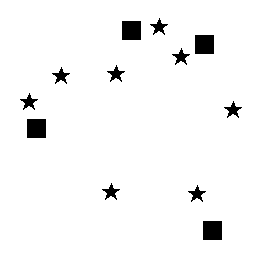
Squares: 4
Triangles: 0
Stars: 8
Total shapes: 12